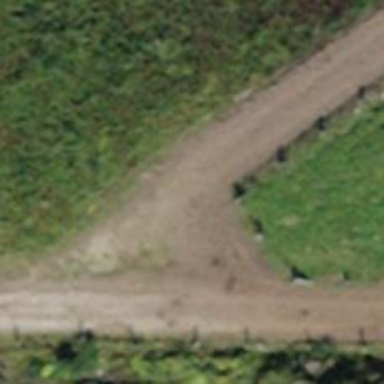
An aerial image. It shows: Dirt track road with grade3 tracktype.